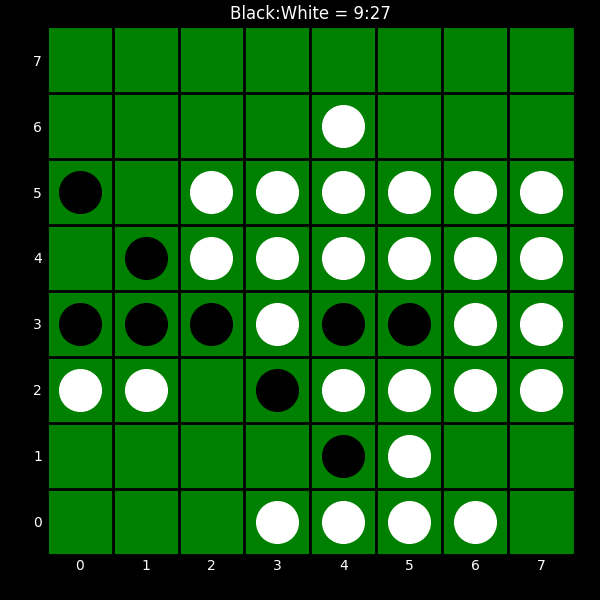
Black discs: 9
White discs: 27